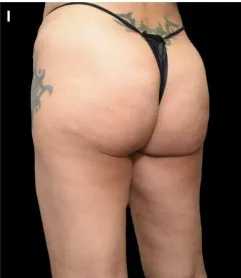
Case study 5. The patient is shown 4 months after TVS (G-I).
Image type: medical_photograph (oral_photograph)